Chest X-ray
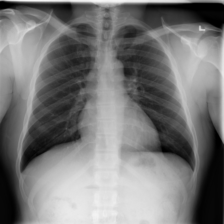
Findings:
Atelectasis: negative
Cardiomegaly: negative
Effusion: negative
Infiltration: positive
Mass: negative
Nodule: negative
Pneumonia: negative
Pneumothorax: negative
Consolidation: negative
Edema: negative
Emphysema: negative
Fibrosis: negative
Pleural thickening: negative
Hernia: negative